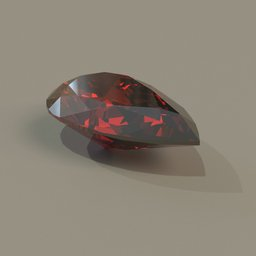
Label: decoration